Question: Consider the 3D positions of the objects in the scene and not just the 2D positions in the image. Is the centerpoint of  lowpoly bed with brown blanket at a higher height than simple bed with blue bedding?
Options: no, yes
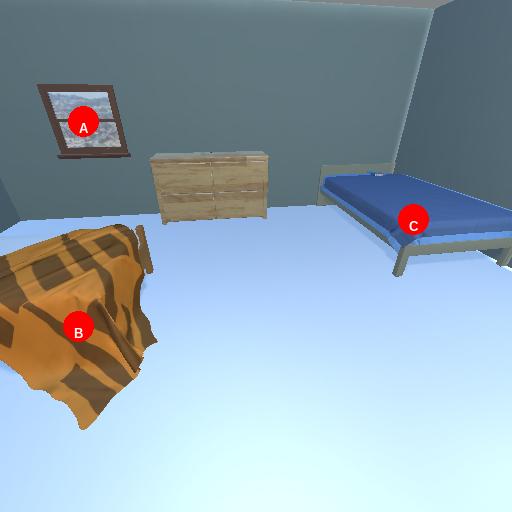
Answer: no